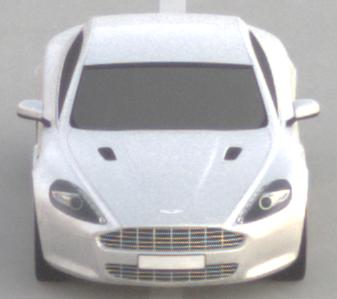
Make: Aston Martin
Model: Rapide
Detailed model: Rapide
Model produced from: 2010/03
Model produced until: 2013/07
Doors: 5
Color: white
Road condition: dry road
Daytime: sunrise or sunset
Contrast: low contrast